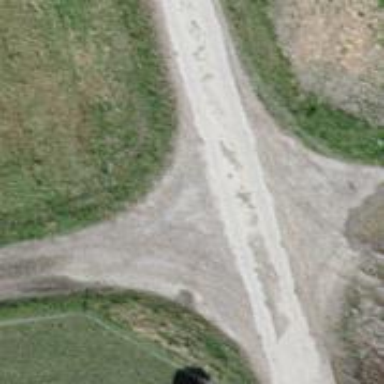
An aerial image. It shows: Track with grade2 tracktype.